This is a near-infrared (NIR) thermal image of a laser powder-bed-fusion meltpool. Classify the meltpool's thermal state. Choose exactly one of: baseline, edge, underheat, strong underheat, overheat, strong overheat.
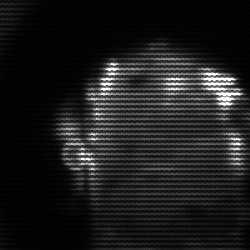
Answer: baseline